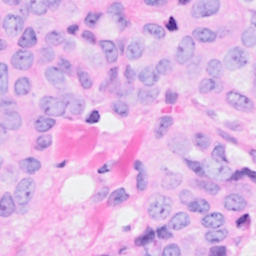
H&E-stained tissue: Breast